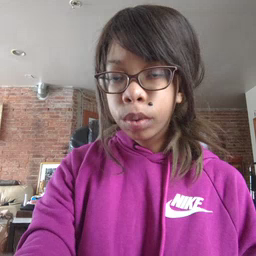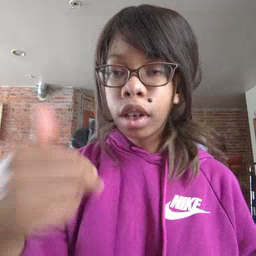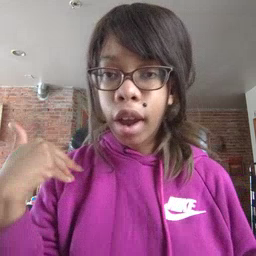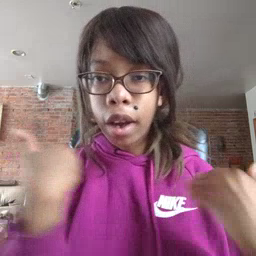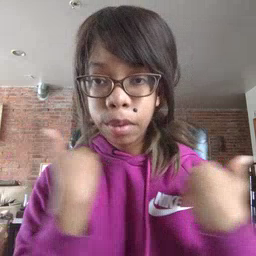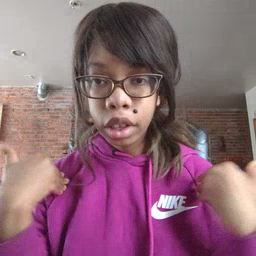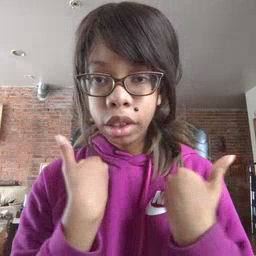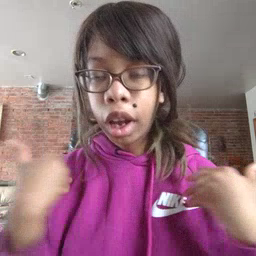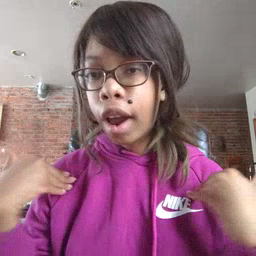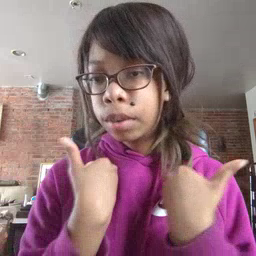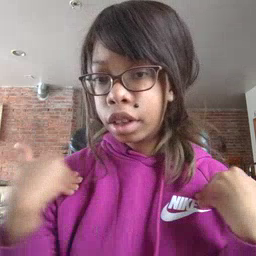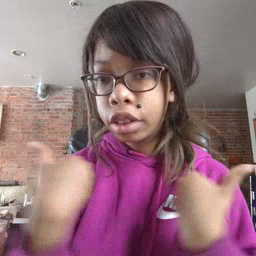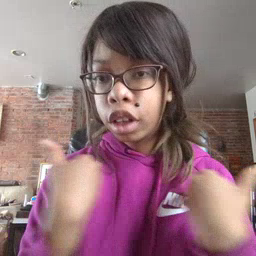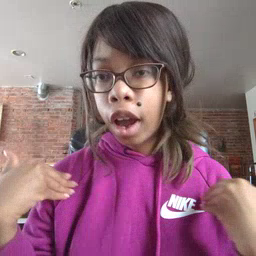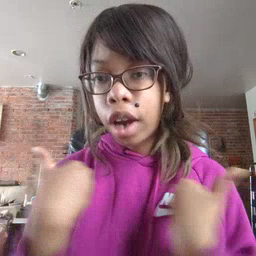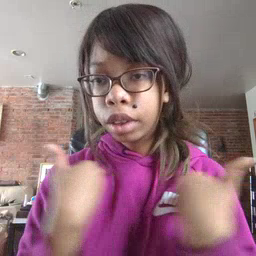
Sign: animal